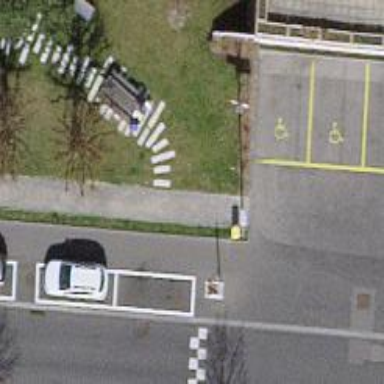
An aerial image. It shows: Post box.